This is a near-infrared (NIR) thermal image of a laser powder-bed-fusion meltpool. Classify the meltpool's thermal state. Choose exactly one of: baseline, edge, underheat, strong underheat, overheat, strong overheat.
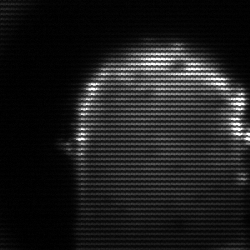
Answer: baseline